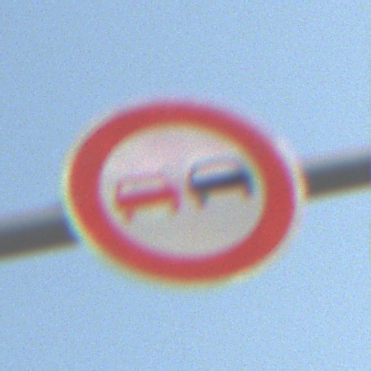
Verkehrszeichen: Ueberholverbot
Umgebung: Outdoor, Special
Tageszeit: MorningAfternoon
Wetter: Clear
Licht: Natural
Jahreszeit: NotSpecified
Kontrast: HighContrast